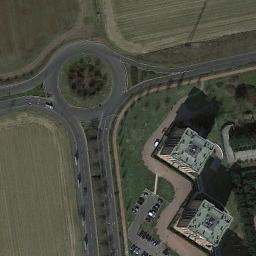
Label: roundabout